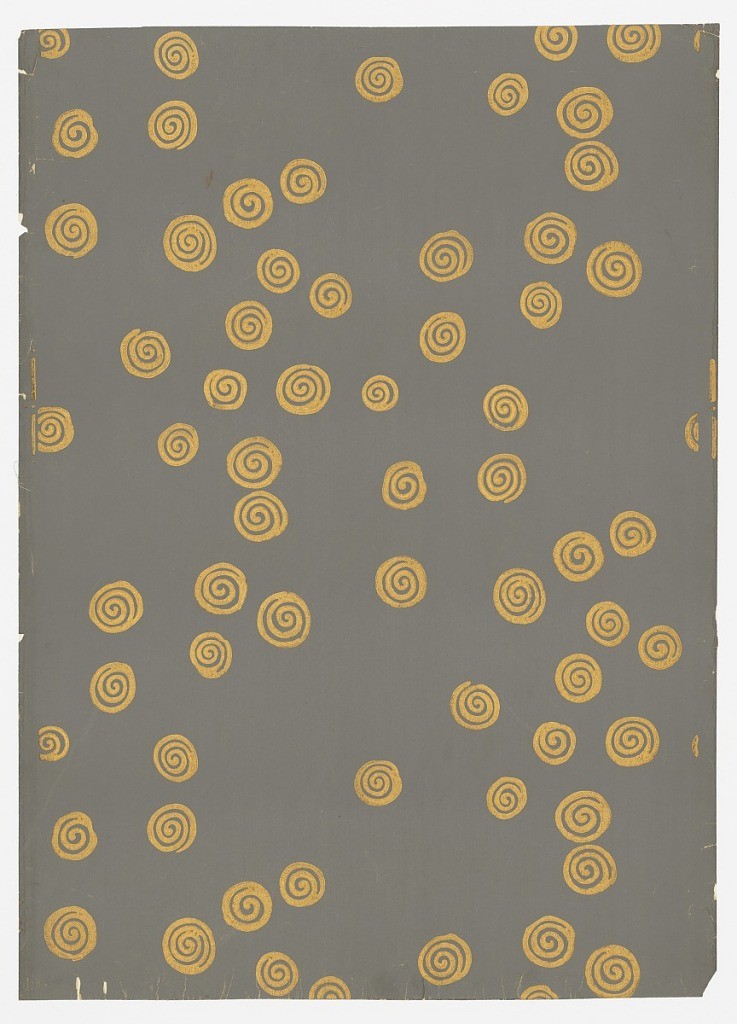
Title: Sidewall
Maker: Geffroy, C.H.H., for Nancy McClelland
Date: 1920
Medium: Block-printed paper
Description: Printed in art deco style of decoration for Nancy McClelland of New York City. Gold scrolls scattered in a haphazard way over the gray background. Printed in old Roman gold on slate gray.